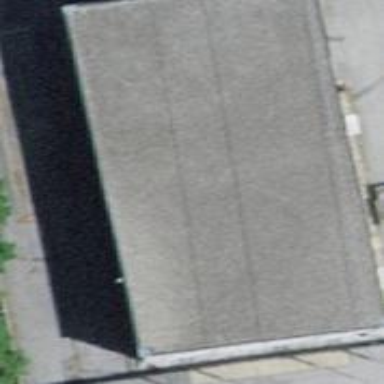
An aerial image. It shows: Industrial building.